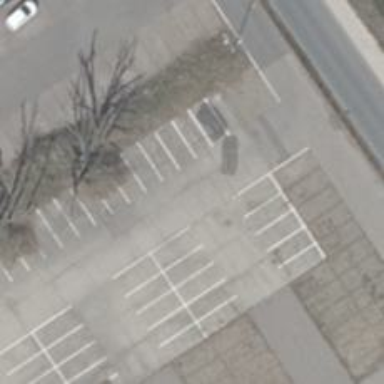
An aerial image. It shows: Parking aisle designed for service vehicles.